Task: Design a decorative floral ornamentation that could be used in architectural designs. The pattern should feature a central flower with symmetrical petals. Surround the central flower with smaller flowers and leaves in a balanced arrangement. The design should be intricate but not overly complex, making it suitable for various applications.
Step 1039:
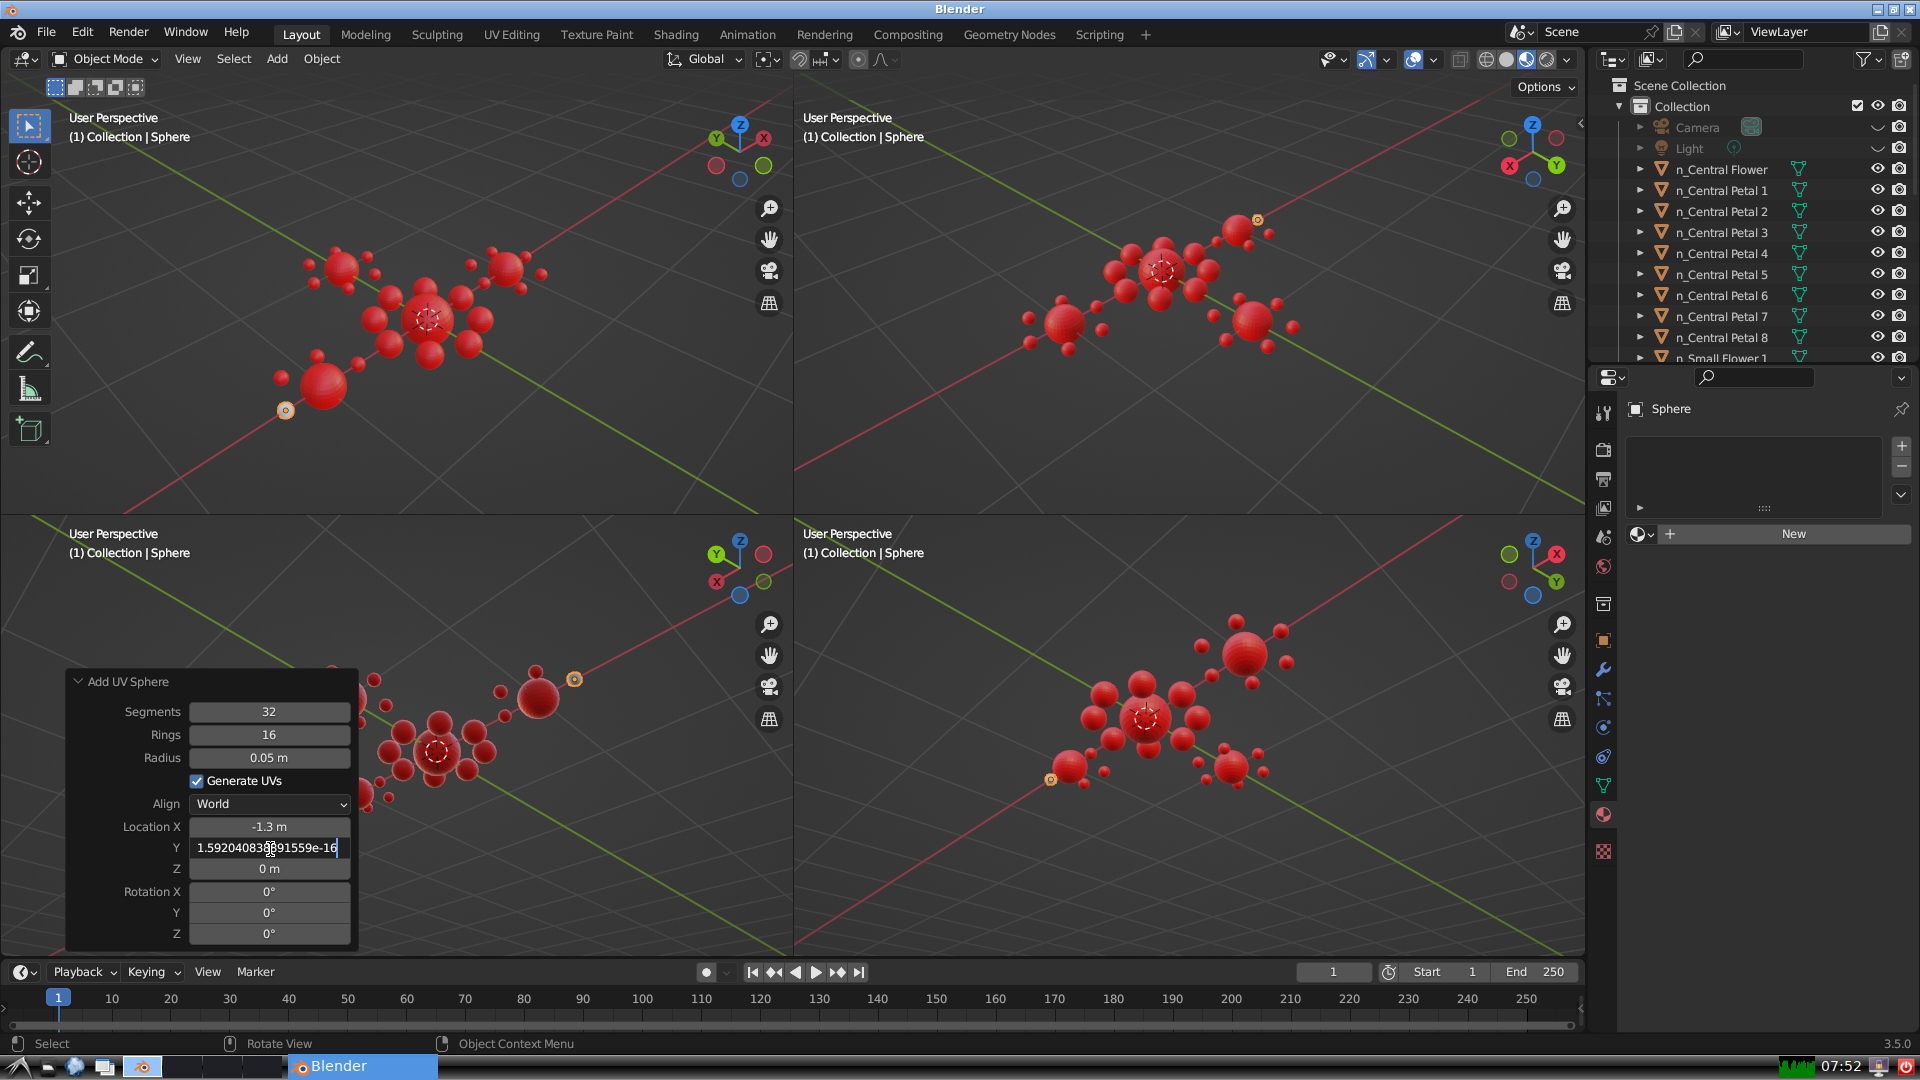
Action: {"key_press": ['Return']}